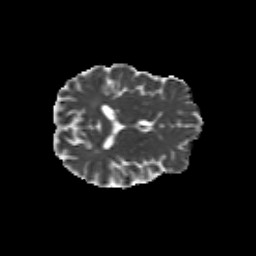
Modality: MD
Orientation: axial
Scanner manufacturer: siemens
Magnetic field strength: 3 T
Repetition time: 9.2 s
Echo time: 0.084 s